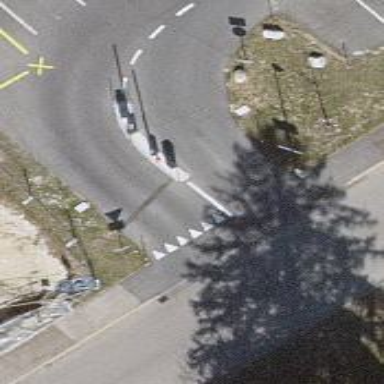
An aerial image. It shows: Lift gate barrier.